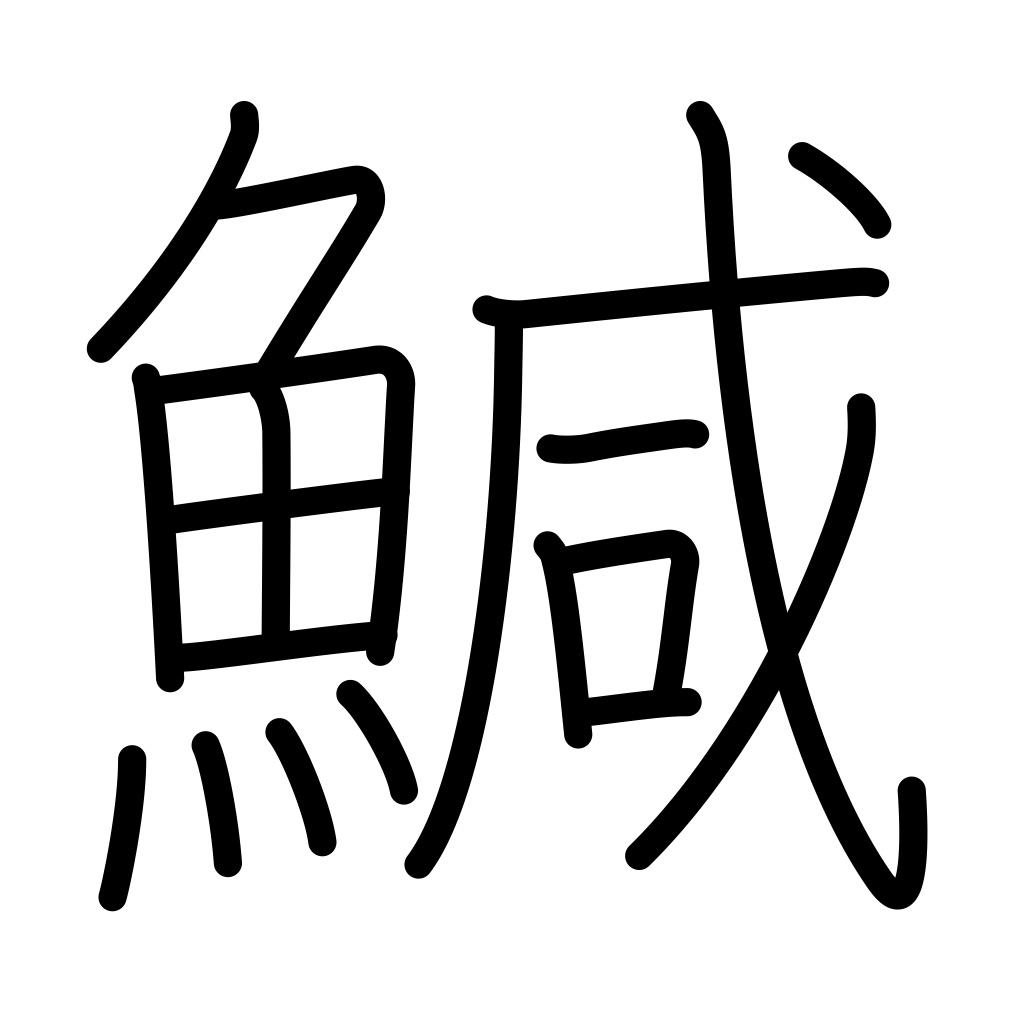
Meaning: flatfish, turbot, cod